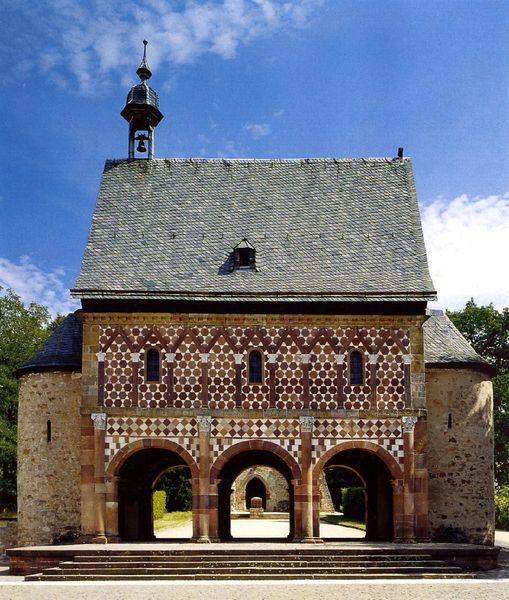
Titel: Ehemalige Benediktinerabtei Lorsch, karolingische “Torhalle”
Standort: Lorsch (EU - D - H)
Schlagwörter: himmel, wolken, fenster, laterne, säule, säulen, dach, gebäude, haus, architektur, kirche, drei, brunnen, deutschland, farbig, bogen, ziegel, backstein, rundbogen, treppe, durchgang, stufen, tor, foto, bögen, vier, eingang, arkade, glockenturm, türmchen, türme, rundfenster, torbogen, seite, mosaik, arkaden, musterung, rauten, zacken, glocke, glöckchen, kapelle, stockwerke, zierleiste, schindel, schindeldach, bauwerk, kriche, durchfahrt, torbögen, rundbogeneingang, durchsicht, dachreiter, architekturfotografie, torhaus, torhalle, zisterzienser, druchblick, architekturphotographie, lorch, 2stockwerke, dachgibel, halbtürme